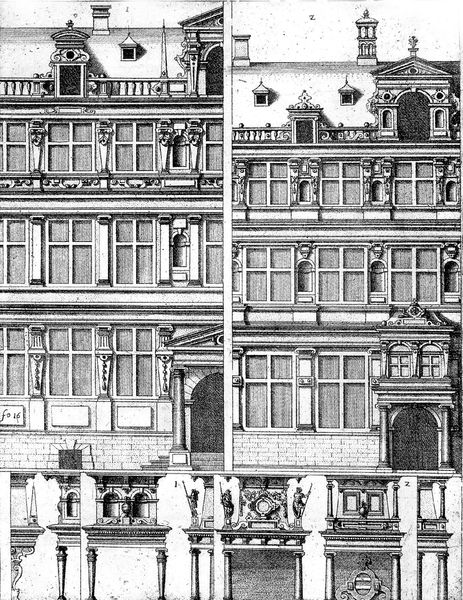
Titel: “Architectura”, Antwerpen 1577
Künstler: Hans Vredeman de Vries
Schlagwörter: fenster, skizze, säule, säulen, zeichnung, dach, gebäude, haus, architektur, barock, sockel, stein, steine, häuser, front, kamin, schornstein, turm, balkon, ansicht, bogen, fassade, fassaden, türen, dächer, giebel, graphik, pilaster, figuren, tor, eingang, erker, fugen, fensterkreuz, palast, stockwerk, balustrade, gauben, mauerwerk, druck, druckgraphik, stich, schwarzweiß, entwurf, dreiecksgiebel, portal, sims, gesims, skulpturen, mansarddach, mansarde, lanzen, etagen, gaube, geschosse, plan, kupferstich, stockwerke, anordnung, aufriss, nischen, satteldach, dachreiter, hochhaus, rechte winkel, füren, rnaissance, bootfassade